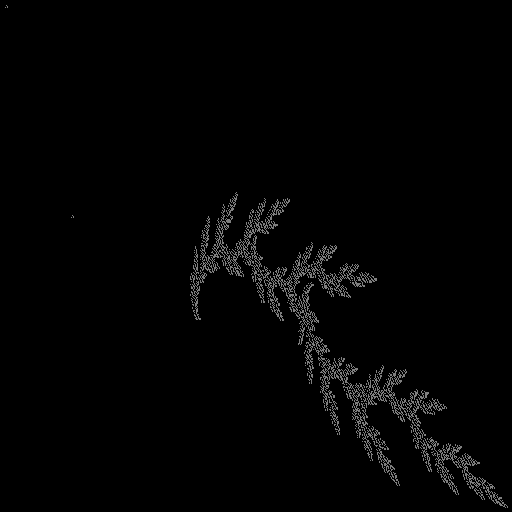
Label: cedarleaf